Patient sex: M
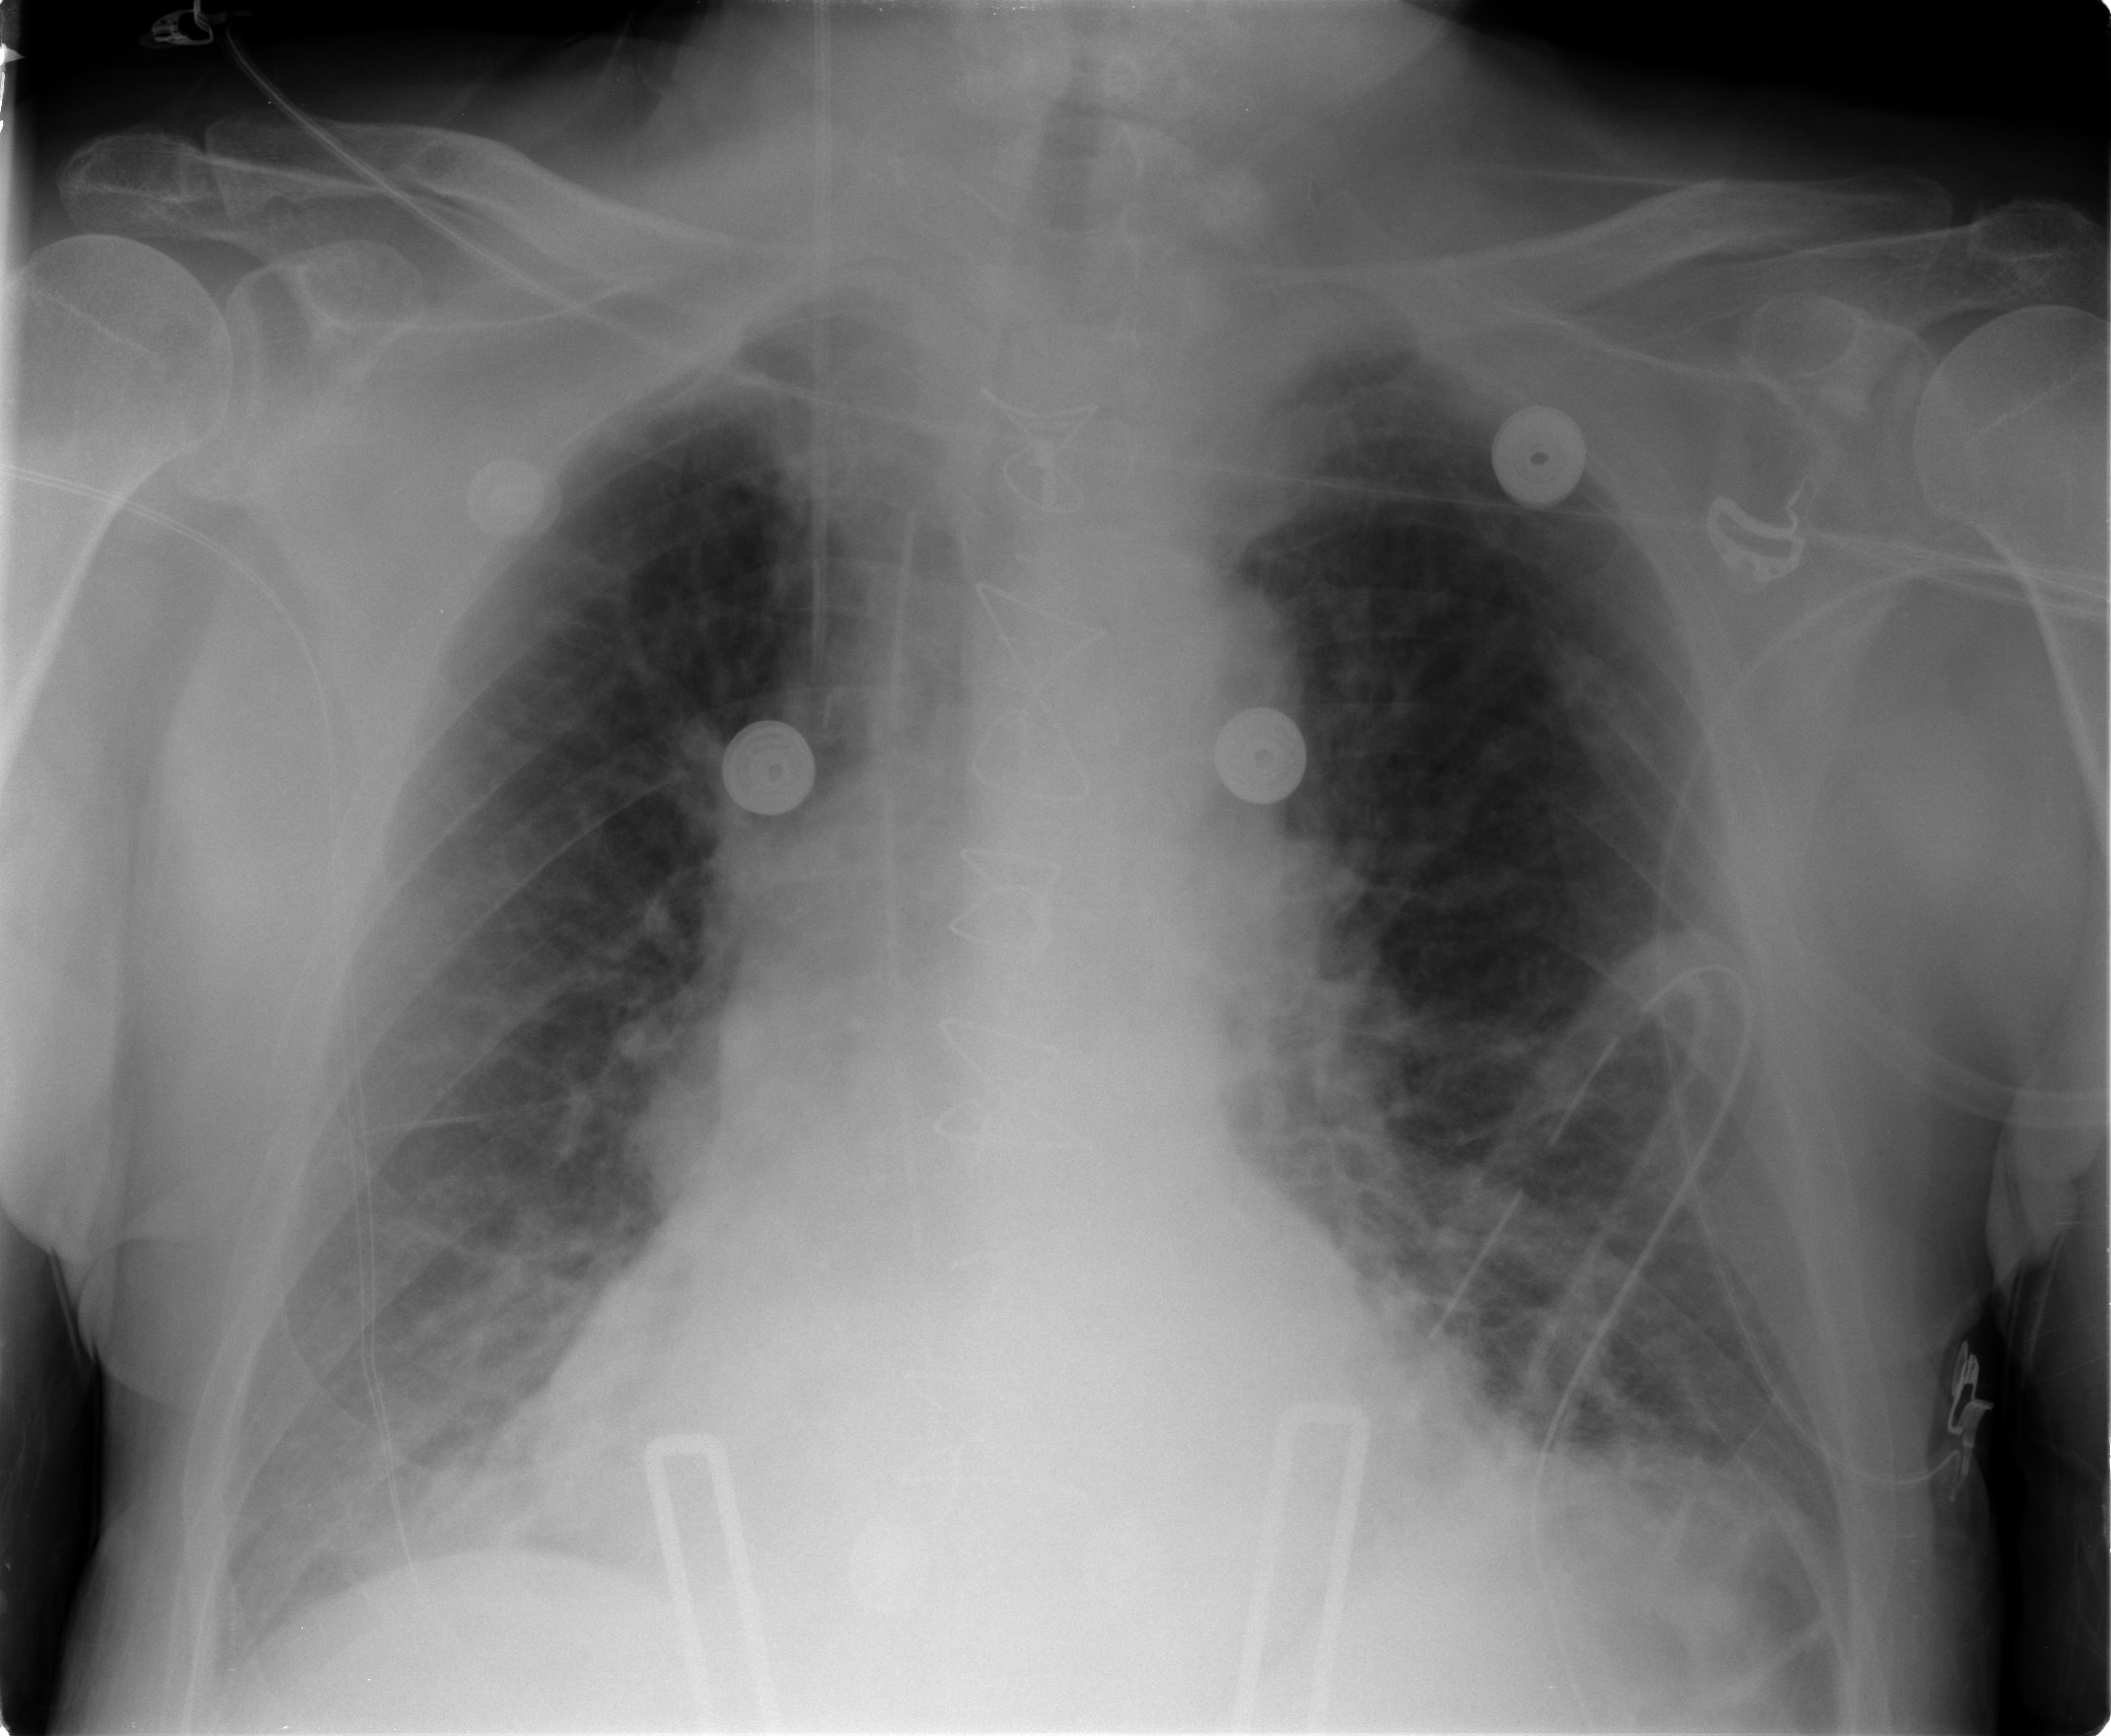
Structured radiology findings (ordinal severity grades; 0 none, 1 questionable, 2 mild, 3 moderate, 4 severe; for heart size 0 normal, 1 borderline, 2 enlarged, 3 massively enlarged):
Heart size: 2
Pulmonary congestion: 2
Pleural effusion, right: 0
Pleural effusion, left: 0
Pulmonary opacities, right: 0
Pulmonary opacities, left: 0
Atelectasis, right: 2
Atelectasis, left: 2